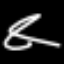
Label: squiggle